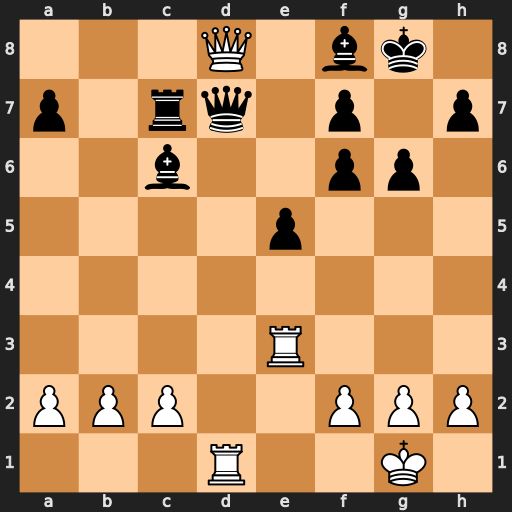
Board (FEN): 3Q1bk1/p1rq1p1p/2b2pp1/4p3/8/4R3/PPP2PPP/3R2K1
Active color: w
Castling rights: -
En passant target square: -
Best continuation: Rxd7 Rxd7 Qa5